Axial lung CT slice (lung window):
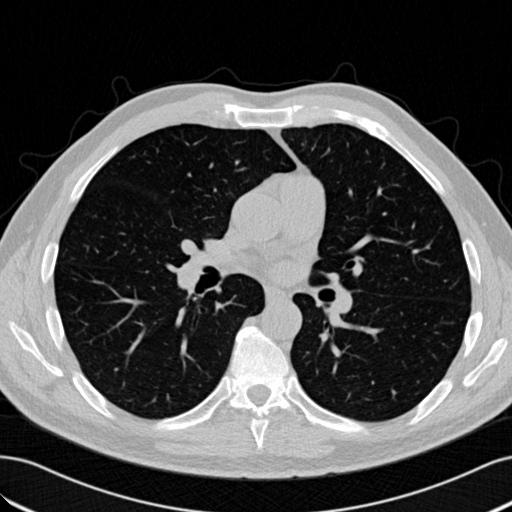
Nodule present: no